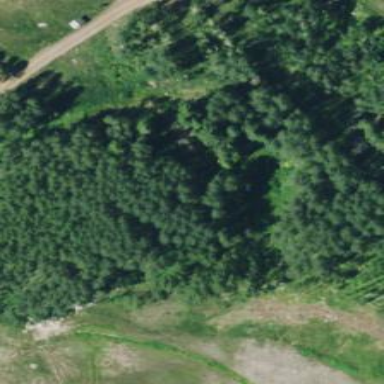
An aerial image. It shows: Needle-leaved woodland.